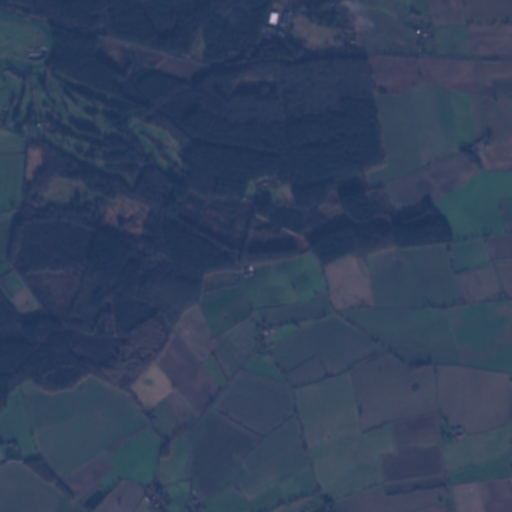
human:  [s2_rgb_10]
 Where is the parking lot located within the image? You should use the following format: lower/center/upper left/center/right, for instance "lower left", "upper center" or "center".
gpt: The parking lot is located in the upper left of the image.
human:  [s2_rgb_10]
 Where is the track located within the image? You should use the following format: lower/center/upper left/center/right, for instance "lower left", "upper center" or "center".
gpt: The track is located in the upper left of the image.
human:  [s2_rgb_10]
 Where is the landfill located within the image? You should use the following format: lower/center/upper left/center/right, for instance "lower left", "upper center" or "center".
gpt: There is no landfill in the image.